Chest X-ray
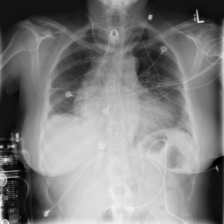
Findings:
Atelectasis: negative
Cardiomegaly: negative
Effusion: negative
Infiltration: negative
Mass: negative
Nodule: negative
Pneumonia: negative
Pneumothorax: negative
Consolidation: negative
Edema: negative
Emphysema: negative
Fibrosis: negative
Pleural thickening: negative
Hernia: negative